Question: I got this (not soooo) complex bootstrap button layout that I would like to align right.Here's what it looks like now:

I would like the second line (Scheduled time) to align right.
I have tried so far all combinations of pull-right and text-right classes on all span tags to no avail...
Anyone has a solution for this?
Thanks!
The button code:
'''
<button type="button" class="btn btn-sm btn-default">
<span class="fa fa-pencil fw"></span> &nbsp;
<asp:literal runat="server" text="&nbsp;<%$ Resources:Main, EstimatedTimeCaption %>" />
<span data-bind="text: moment(waitingQueueClient.EstimatedConsultationTime).format($('#TimeFormat').html().trim())"></span>
<br />
<asp:literal runat="server" text="&nbsp;<%$ Resources:Main, ScheduledTimeCaption %>" />
<span data-bind="text: moment(waitingQueueClient.FixedConsultationDateTime).format($('#TimeFormat').html().trim())"></span>
</button>
'''
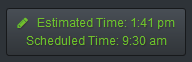
Answer: The 'text-right' utility class Bootstrap provides would make this simple, but the button classes override it. We'll need to be more forceful:
'''
.btn.text-right {text-align: right !important;}
<button type="button" class="btn btn-sm btn-default text-right">
<span class="glyphicon glyphicon-pencil fw"></span> &nbsp;
Estimated Time:
<span>1:41 pm</span><br />
Scheduled Time:
<span>9:30 am</span>
</button>
'''
<URL>
Note that I've moved the break tag to the same line as the preceding span. Placing it below adds whitespace at the end of the first line.